Interaction volume radius: 5 \u00c5
Interaction volume height: 10 \u00c5
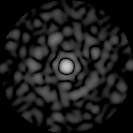
Disorder parameter: 0.8654